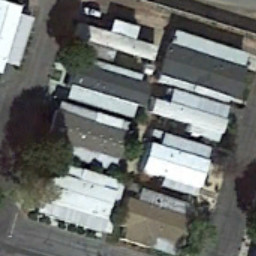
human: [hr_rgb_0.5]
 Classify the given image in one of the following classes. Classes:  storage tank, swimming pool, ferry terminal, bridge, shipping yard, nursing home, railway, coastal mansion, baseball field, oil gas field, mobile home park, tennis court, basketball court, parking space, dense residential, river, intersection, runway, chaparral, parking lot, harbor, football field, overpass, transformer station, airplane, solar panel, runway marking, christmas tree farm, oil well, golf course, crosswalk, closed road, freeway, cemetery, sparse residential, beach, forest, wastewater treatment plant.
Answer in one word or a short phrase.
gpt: mobile home park